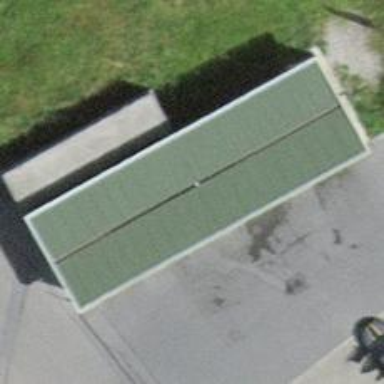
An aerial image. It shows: Car wash facility.